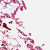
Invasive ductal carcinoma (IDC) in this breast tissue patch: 0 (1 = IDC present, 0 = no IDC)